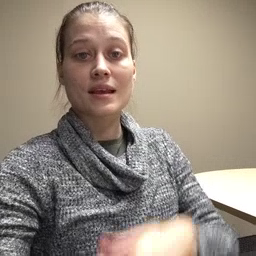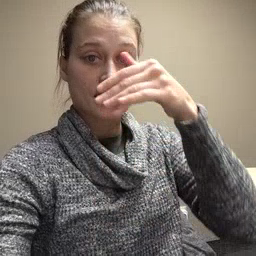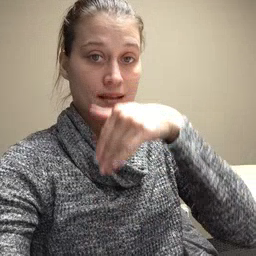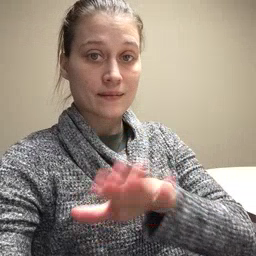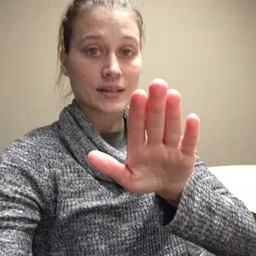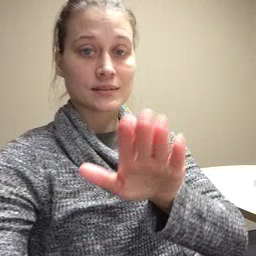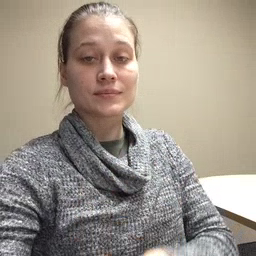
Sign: elephant